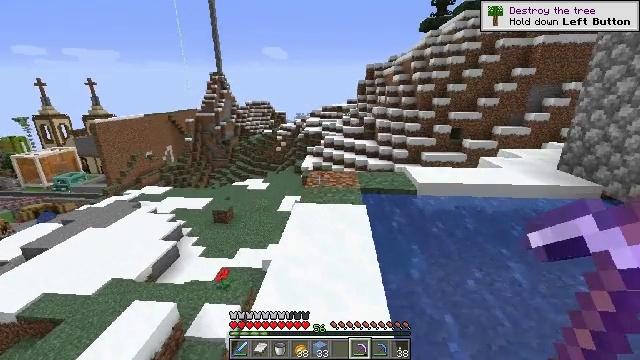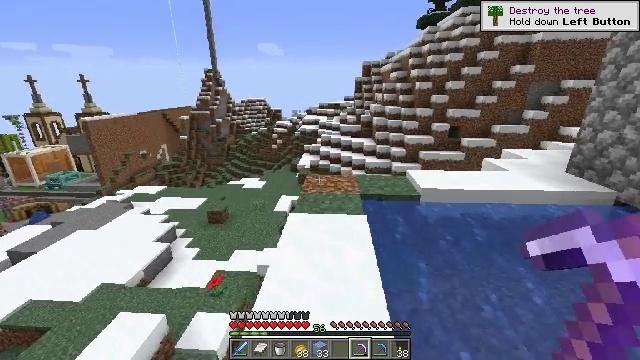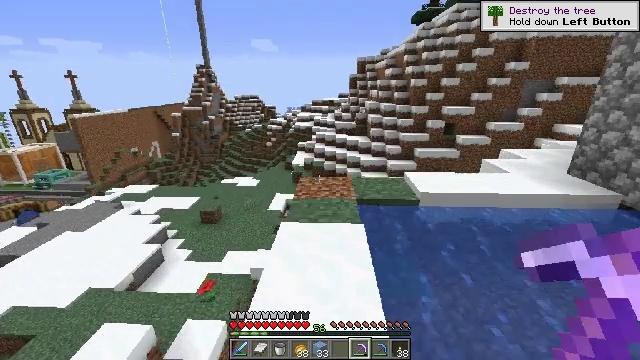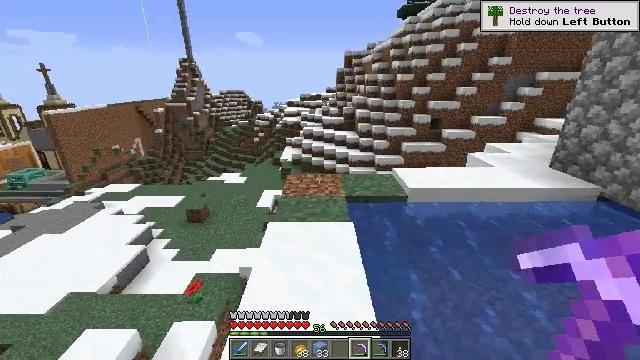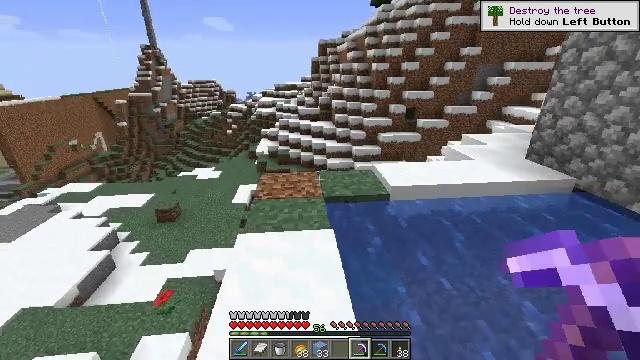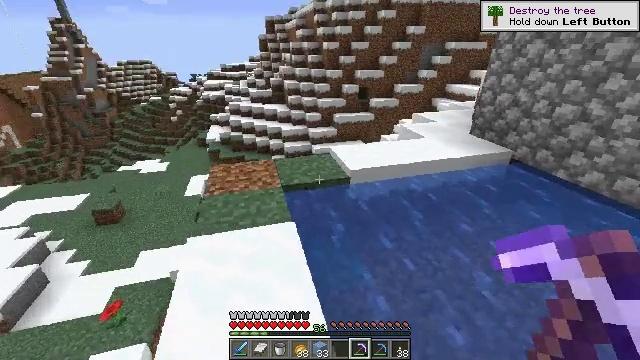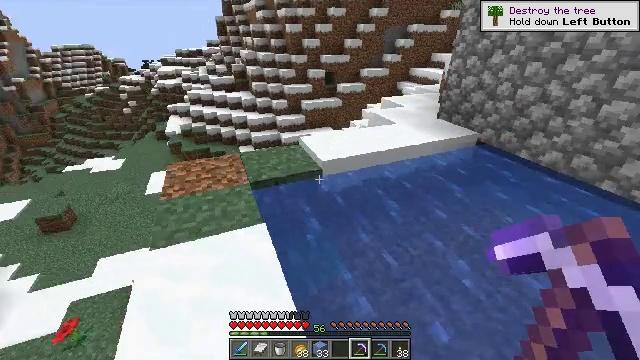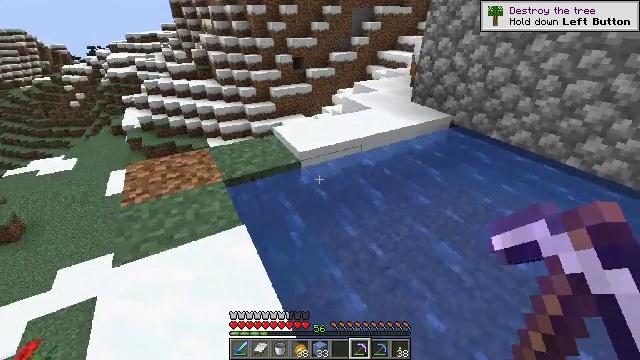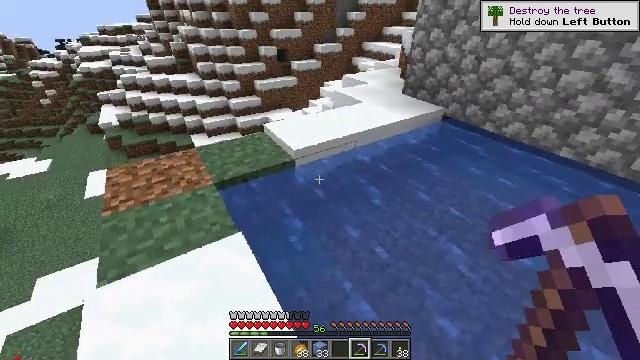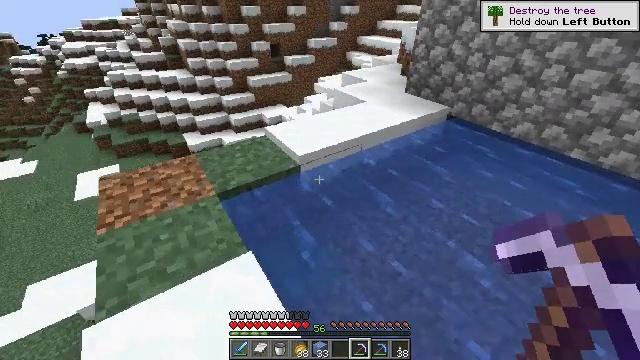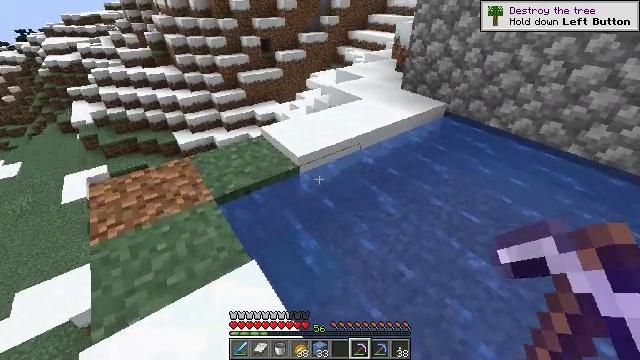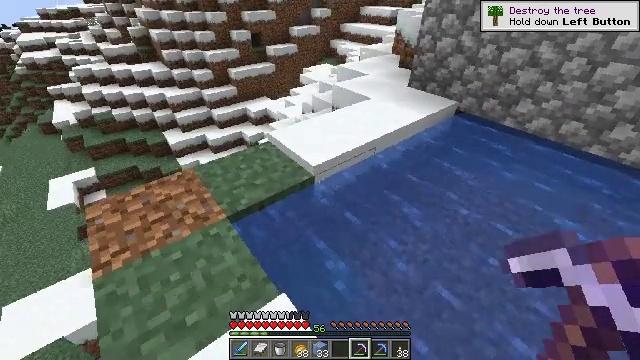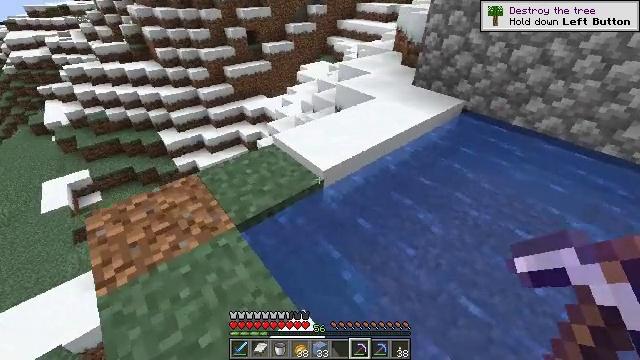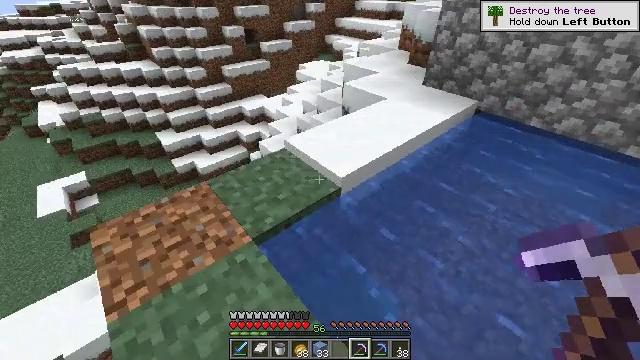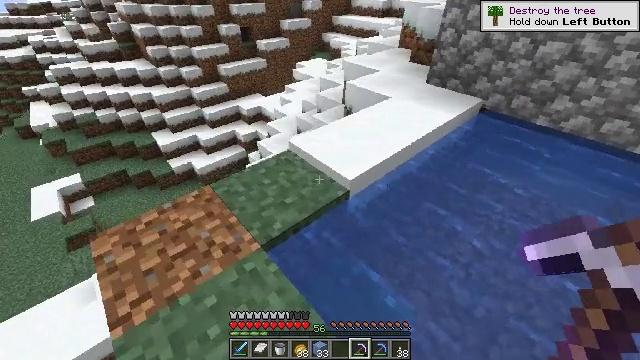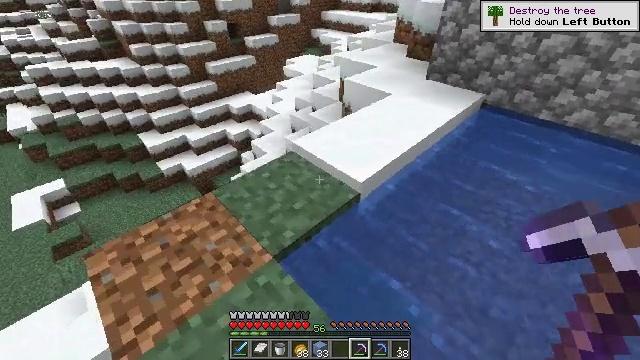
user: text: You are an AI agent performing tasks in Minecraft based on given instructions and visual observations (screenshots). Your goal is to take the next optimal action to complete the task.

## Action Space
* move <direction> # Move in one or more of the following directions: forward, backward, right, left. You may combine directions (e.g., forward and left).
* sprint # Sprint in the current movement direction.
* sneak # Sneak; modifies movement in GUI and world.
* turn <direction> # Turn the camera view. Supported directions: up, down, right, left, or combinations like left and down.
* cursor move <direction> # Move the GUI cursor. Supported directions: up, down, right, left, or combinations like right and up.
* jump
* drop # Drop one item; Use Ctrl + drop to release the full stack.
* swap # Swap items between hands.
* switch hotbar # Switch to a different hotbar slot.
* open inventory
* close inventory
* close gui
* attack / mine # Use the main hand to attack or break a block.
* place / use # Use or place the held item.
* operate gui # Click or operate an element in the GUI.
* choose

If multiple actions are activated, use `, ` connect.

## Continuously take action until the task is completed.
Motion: motion action
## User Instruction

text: Mine the ice block.
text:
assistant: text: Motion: move forward
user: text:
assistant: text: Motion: move forward, turn right
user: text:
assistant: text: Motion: move forward, turn right and down
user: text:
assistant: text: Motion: move forward, turn right and down
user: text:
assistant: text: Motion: move forward, turn right and down
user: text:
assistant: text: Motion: move forward, turn right and down
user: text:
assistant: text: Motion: move forward and move left, turn right and down
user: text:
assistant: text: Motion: move forward and move left, turn right and down
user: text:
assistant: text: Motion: move forward and move left, turn right
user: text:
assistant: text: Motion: move forward and move left, turn right
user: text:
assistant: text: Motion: move forward and move left, turn right and down
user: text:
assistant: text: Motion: move forward and move left, turn right
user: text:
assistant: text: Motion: move forward and move left
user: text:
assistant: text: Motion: move forward and move left
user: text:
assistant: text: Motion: move forward and move left, turn right
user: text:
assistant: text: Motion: move forward and move left, turn right and down
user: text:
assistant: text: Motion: move forward and move left, turn right and down
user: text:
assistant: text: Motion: turn right
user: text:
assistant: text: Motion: turn right and up
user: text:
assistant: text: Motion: turn right
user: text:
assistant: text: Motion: turn right and up
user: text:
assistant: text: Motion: turn right and up
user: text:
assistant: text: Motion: turn left
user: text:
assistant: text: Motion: no_op
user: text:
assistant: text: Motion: turn right
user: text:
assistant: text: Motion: turn right and down
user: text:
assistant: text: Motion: turn right and up
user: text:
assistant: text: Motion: turn right and up
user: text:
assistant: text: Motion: turn right and up
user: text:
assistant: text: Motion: turn right